RGB frame:
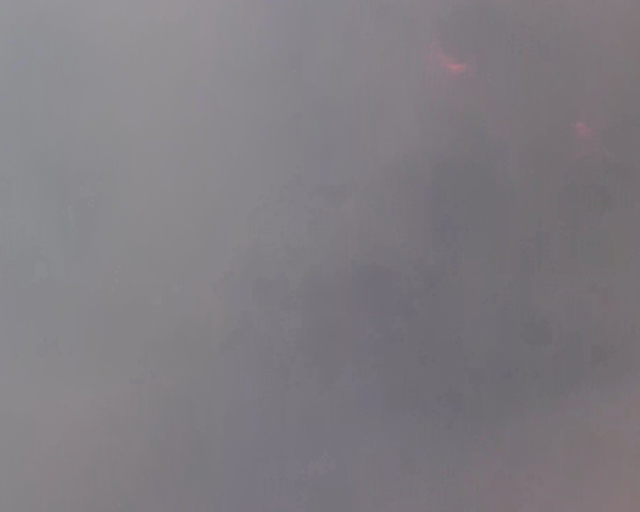
Thermal frame:
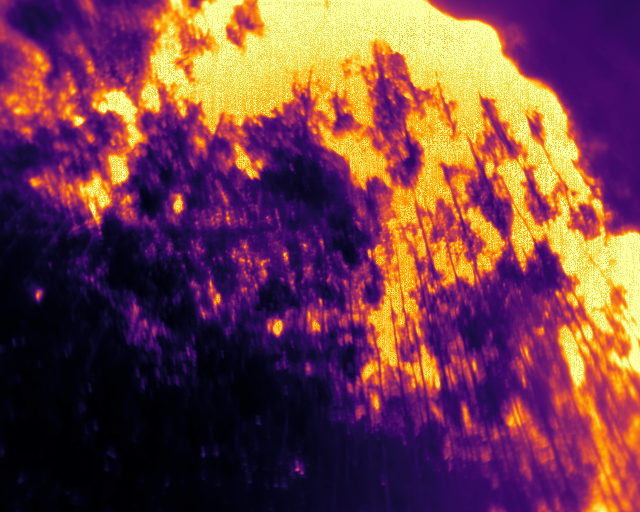
Captured: 2026-02-27 02:37:40
Pixels at or above 80 °C: 145247 (fraction of frame: 0.4433)